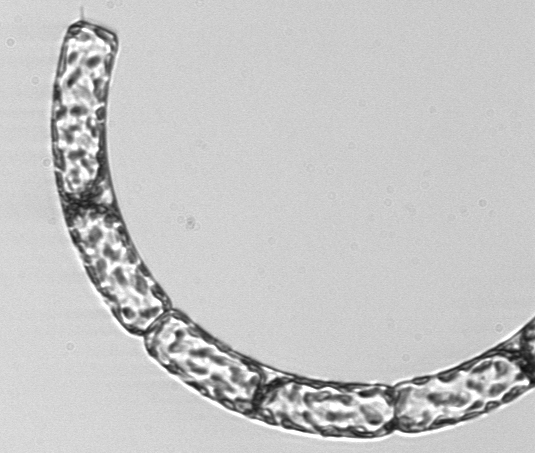
Label: Guinardia_striata